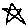
Label: star